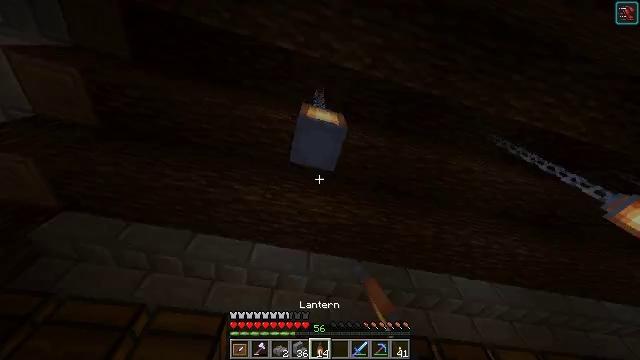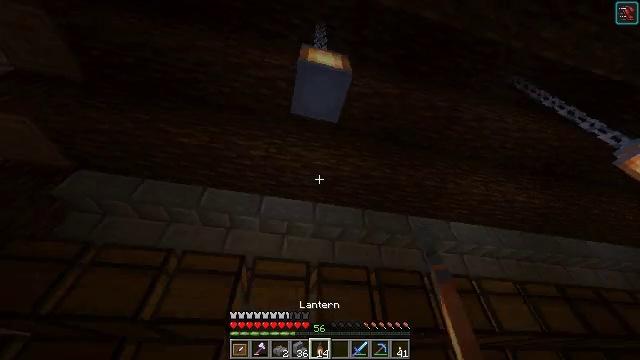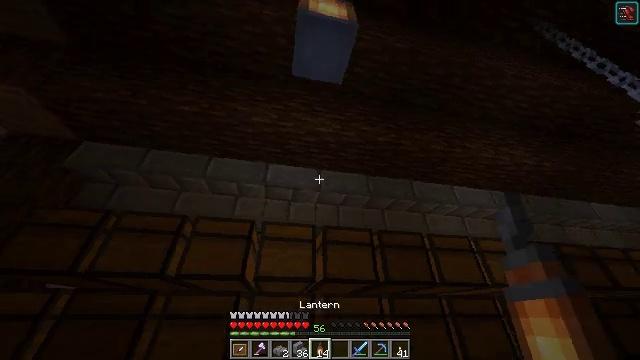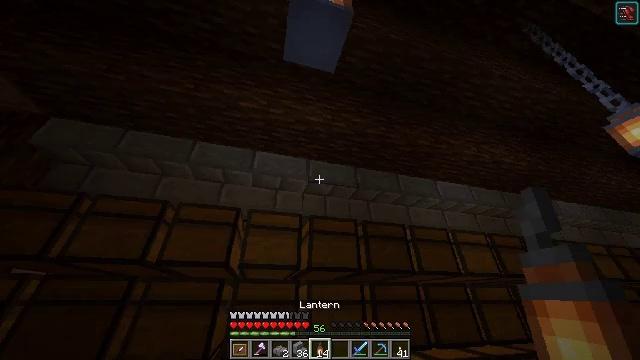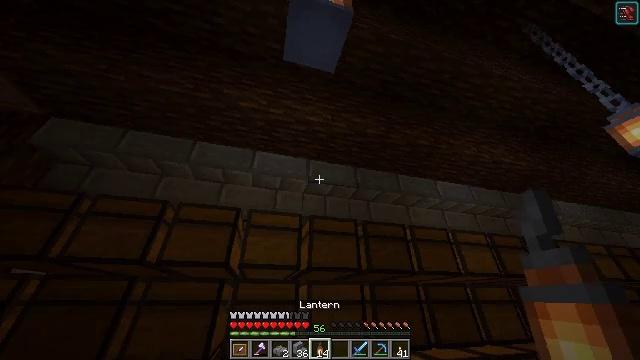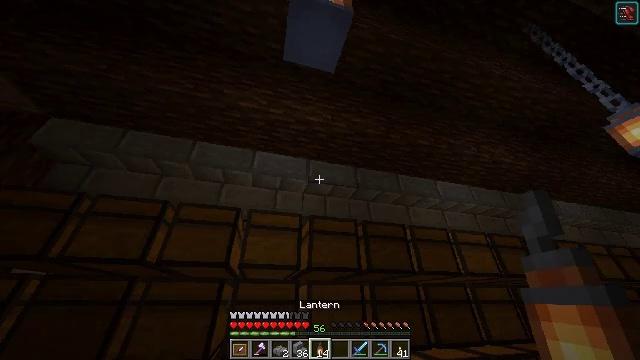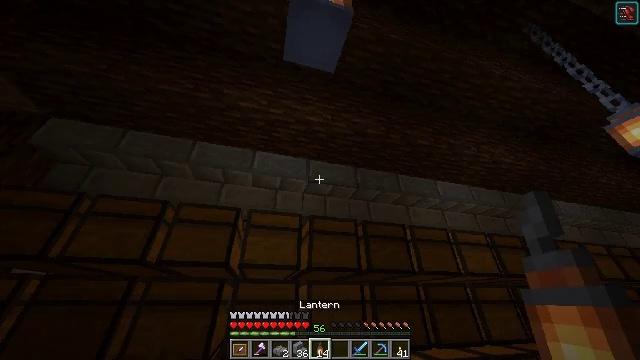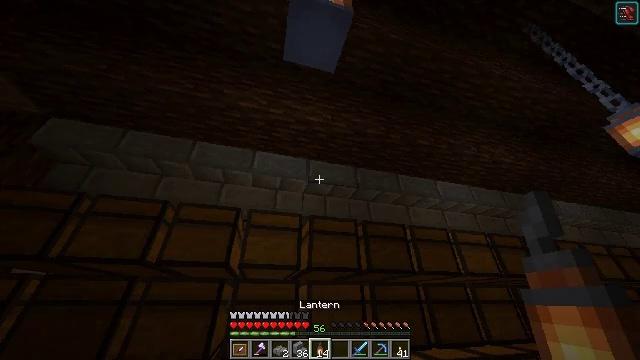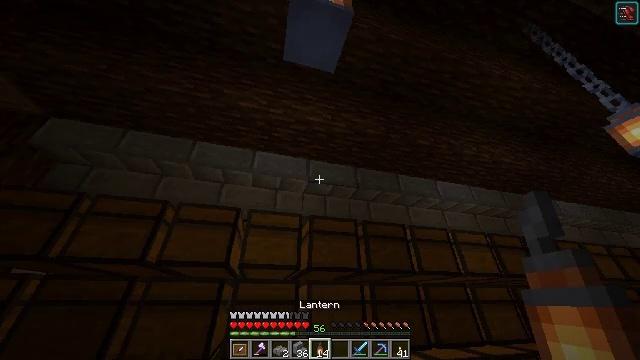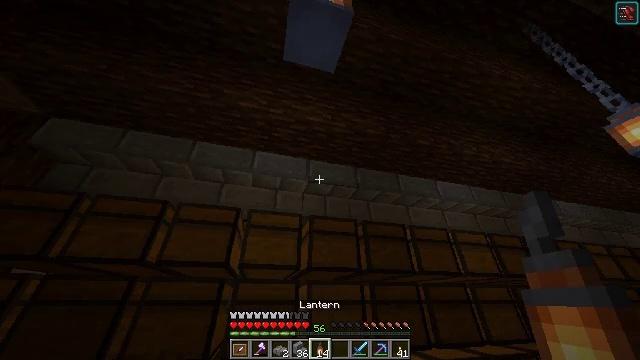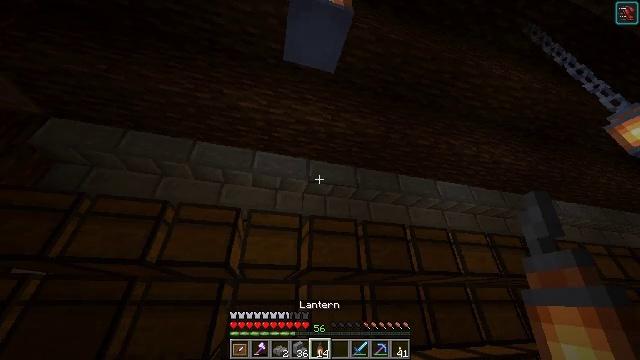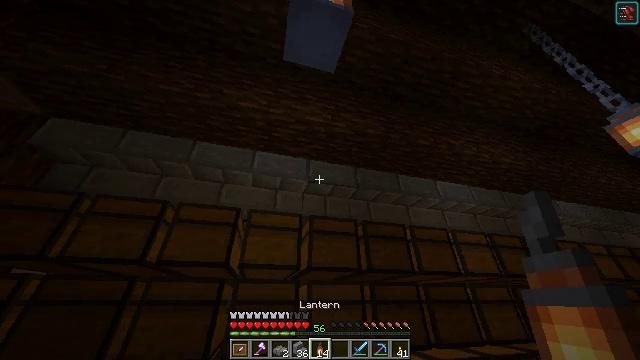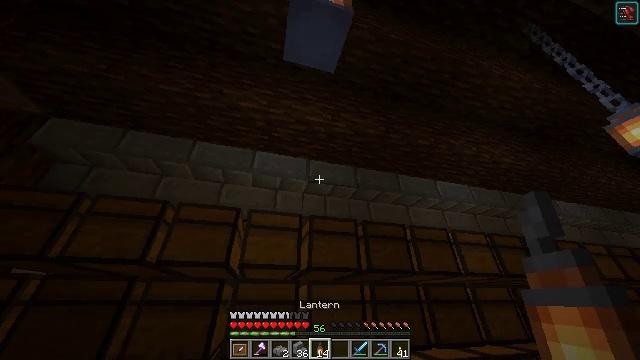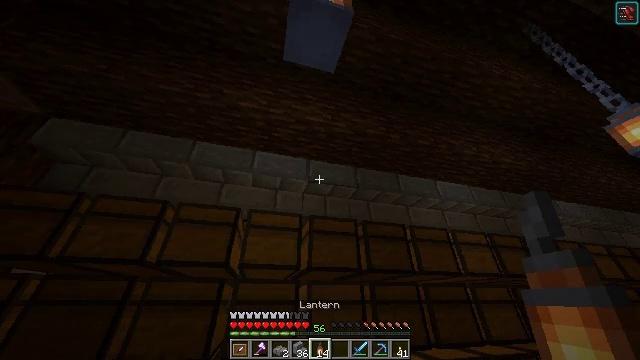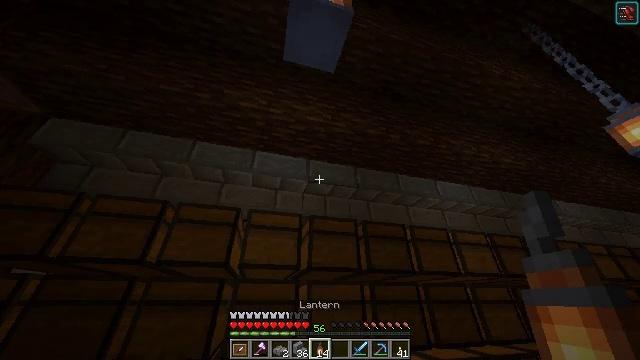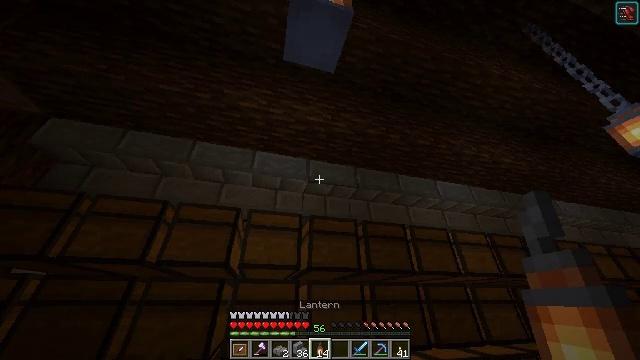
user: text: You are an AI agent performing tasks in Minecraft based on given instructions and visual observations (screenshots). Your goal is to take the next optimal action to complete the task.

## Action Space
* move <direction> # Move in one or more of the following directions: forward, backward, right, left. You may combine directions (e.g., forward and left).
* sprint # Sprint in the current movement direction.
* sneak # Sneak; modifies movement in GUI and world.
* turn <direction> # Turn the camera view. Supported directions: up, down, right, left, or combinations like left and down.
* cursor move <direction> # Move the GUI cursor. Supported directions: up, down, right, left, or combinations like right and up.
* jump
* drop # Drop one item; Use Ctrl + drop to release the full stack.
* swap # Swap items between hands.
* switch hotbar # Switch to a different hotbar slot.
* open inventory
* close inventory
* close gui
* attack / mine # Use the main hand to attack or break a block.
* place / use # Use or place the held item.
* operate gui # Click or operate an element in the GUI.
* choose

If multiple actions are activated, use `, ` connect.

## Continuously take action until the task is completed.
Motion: motion action
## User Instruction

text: Collect stone brick stairs for later use.
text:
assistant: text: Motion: turn left and down
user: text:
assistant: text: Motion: turn left and down
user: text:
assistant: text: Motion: turn right and down
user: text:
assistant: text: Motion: no_op
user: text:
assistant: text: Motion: no_op
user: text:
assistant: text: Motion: no_op
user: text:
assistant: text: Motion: no_op
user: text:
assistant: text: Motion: no_op
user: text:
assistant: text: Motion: no_op
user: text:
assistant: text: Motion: no_op
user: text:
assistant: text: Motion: no_op
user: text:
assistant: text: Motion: no_op
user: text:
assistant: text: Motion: no_op
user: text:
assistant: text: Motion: no_op
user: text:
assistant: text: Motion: no_op
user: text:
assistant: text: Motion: no_op
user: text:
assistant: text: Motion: no_op
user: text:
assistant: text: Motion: no_op
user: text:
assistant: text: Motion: no_op
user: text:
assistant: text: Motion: no_op
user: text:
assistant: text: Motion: no_op
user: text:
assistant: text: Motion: no_op
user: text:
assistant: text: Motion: no_op
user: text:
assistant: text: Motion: no_op
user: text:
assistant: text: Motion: no_op
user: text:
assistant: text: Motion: no_op
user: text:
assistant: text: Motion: no_op
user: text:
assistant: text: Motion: no_op
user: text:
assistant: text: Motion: no_op
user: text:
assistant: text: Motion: no_op